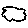
Label: cloud